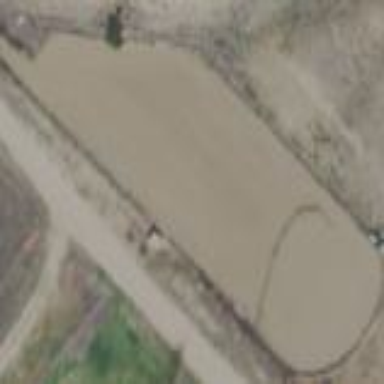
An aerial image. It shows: Paddock used for animal keeping.